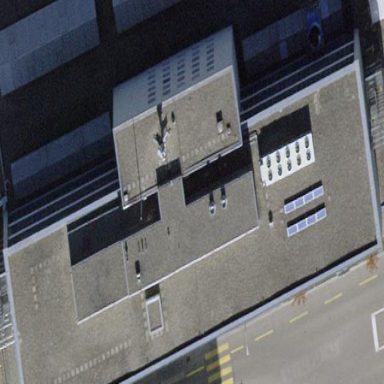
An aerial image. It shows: Office building.